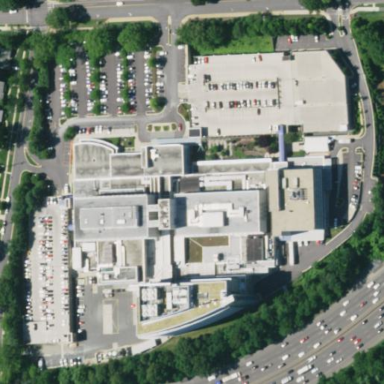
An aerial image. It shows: Healthcare facility identified as hospital.